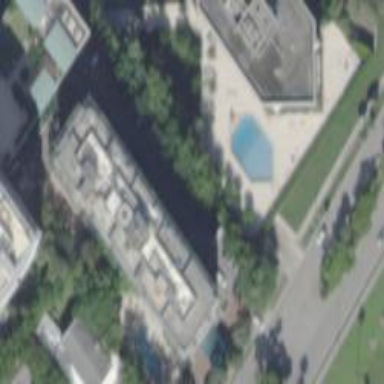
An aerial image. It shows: Hotel building.